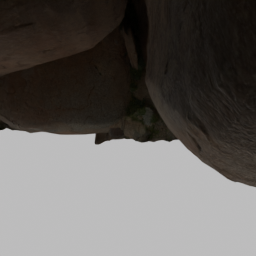
Label: nature